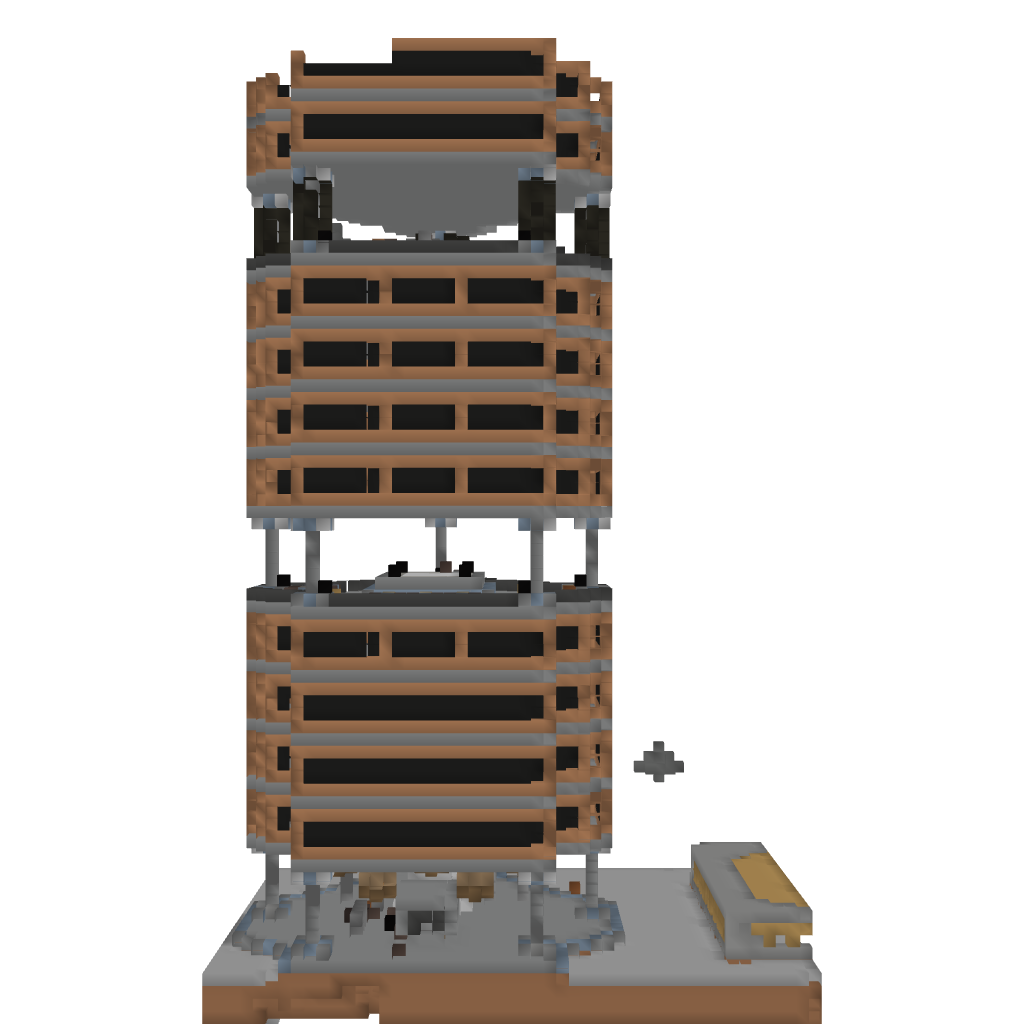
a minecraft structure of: Big Yeti Shop